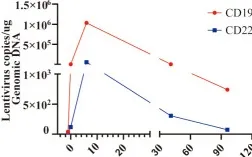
CD19 and CD22 CAR-T cell cocktail therapy for B-ALL. (B), The expansion of CAR-T cells in the PB measured by the CAR-contained lentivirus copies.
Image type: pathology (immunostaining)